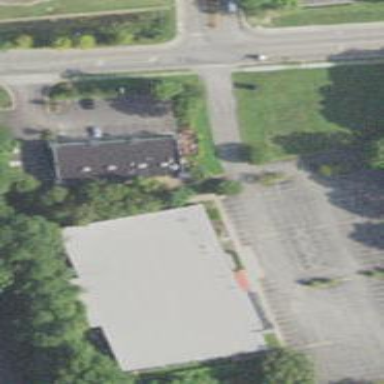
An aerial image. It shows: Commercial building with leisure land. It is bowling alley.